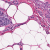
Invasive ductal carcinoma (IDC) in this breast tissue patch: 0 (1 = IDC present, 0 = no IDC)